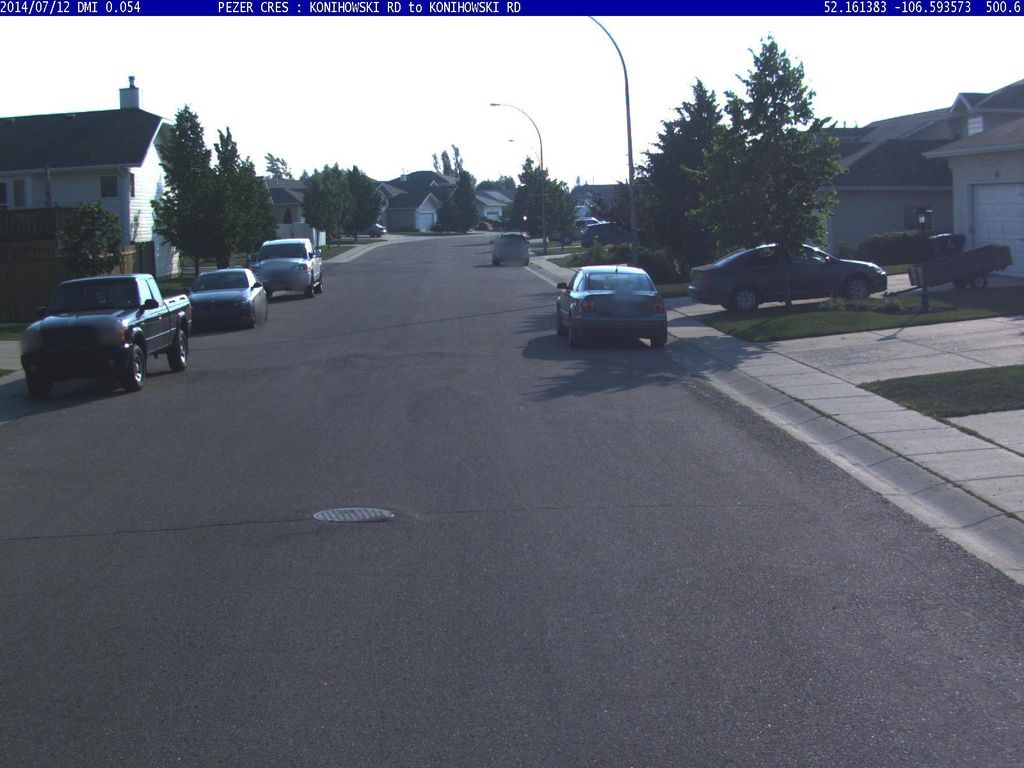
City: saskatoon